Question: I am trying to integrate Leadbolt ads in my iphone app, i added a banner ad through leadbolt website to diplay on my iphone app and it displayed the following dialog:

It's confusing me how to use this link in my code to make a url request using uiwebview to integrate the banner ad, kindly help me with this. Thanks.
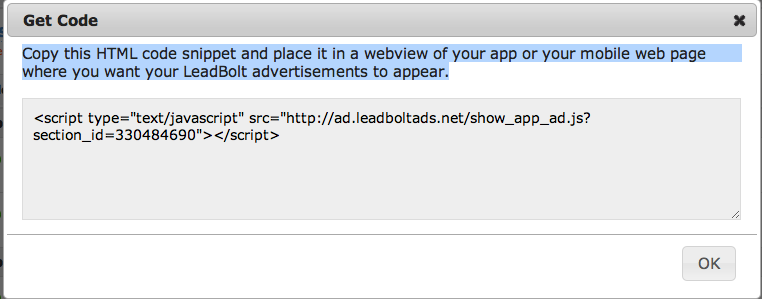
Answer: The SDK allows for more advanced ad units such as notifications, overlays, app icons and more. These ad units generally perform better and provide better returns overall. If you are only interested in HTML banners then you do not need to link the SDK.
However, this should help you:
'''
NSString *pageHTML = @"<script type="text/javascript" src="http://ad.leadbolt.net/show_app_ad.js?section_id=my_section_id"></script>"];
[myWebView loadHTMLString:pageHTML baseURL:nil];
'''
You can always contact me support at leadbolt.com quoting your ticket id (ROA-618293).